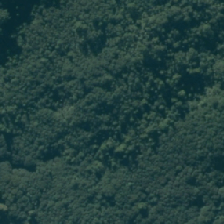
Land cover: manuka_kanuka